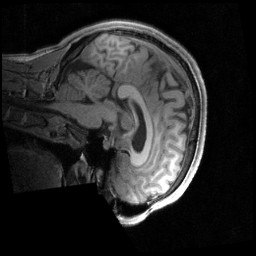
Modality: T1w
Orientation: sagittal
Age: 18
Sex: male
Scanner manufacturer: siemens
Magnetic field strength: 3 T
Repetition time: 2.4 s
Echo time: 0.00231 s